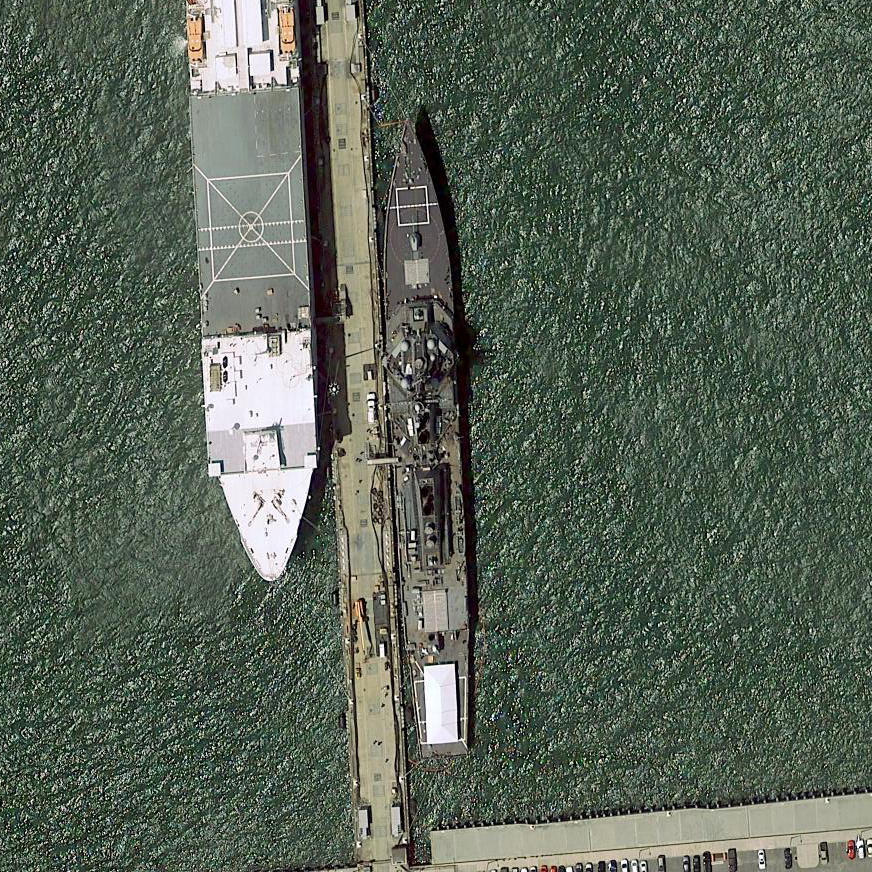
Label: destroyer